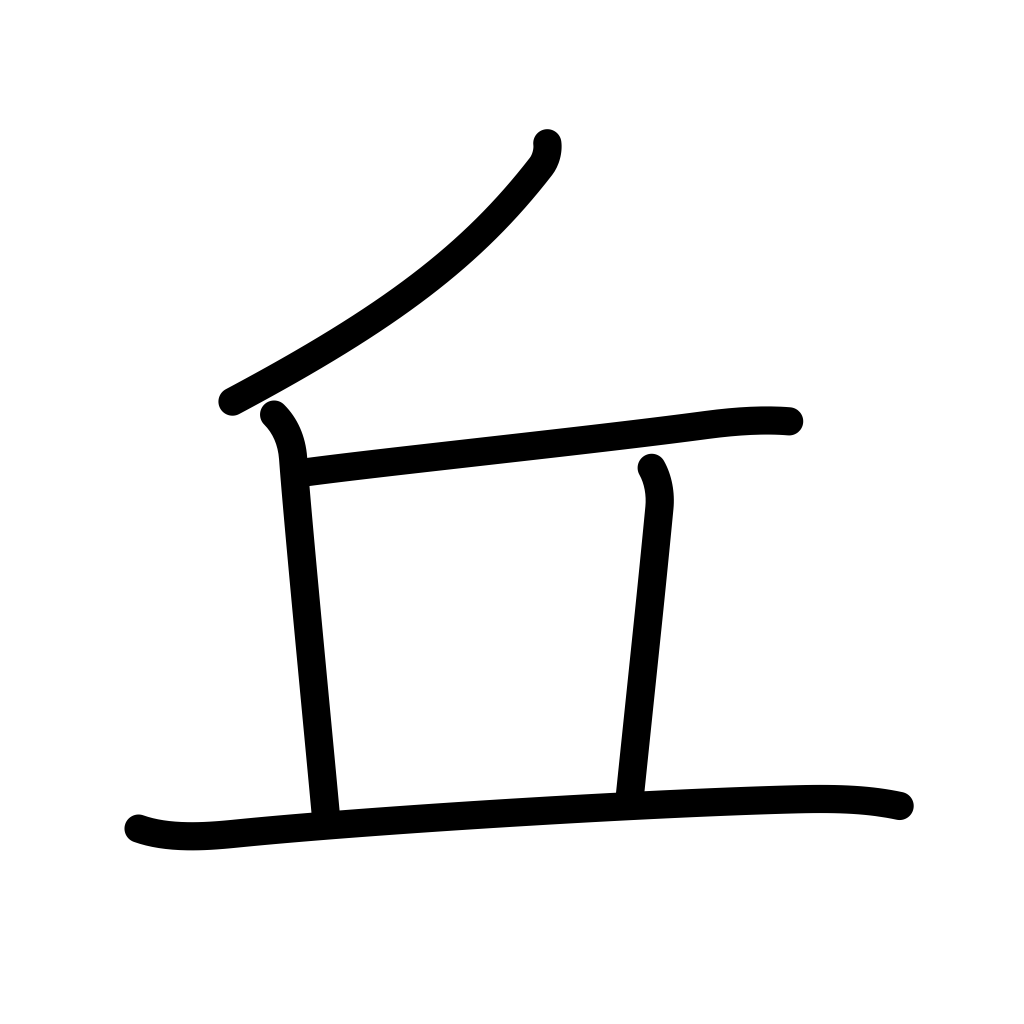
Meaning: hill, knoll